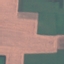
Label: AnnualCrop